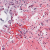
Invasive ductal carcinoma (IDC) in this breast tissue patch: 0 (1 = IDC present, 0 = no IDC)